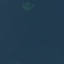
Land use / land cover: SeaLake